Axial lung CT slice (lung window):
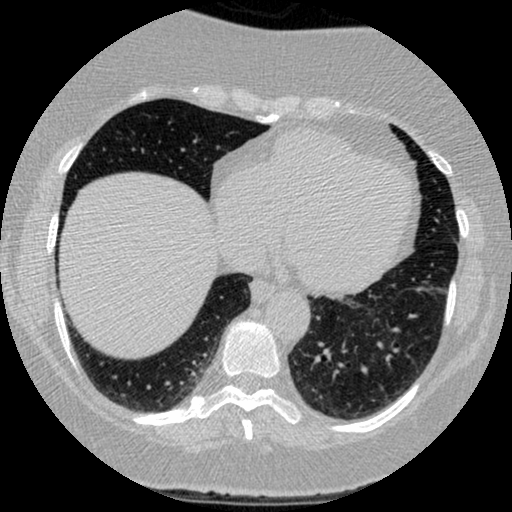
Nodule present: no